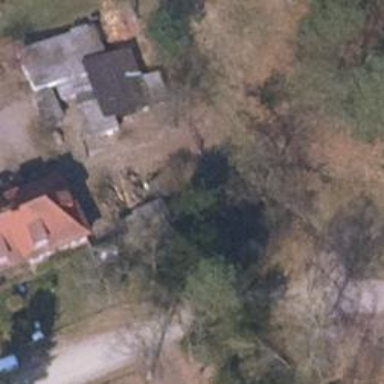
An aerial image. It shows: Isolated dwelling in the countryside.